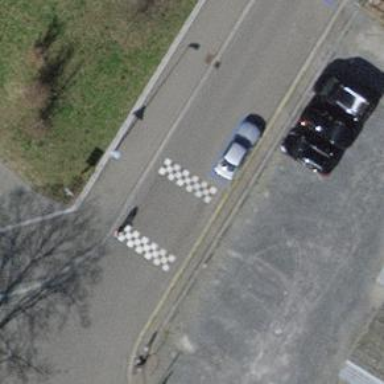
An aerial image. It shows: Traffic hump for calming the traffic.